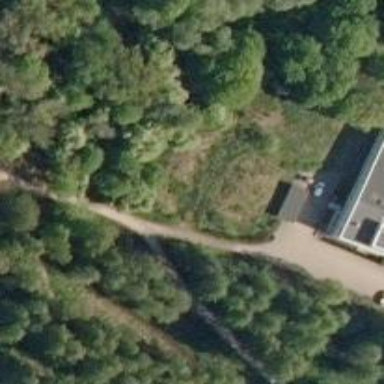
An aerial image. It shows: Footway.